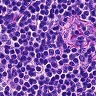
Metastatic tissue present: no